Question: I'm fooling around with ionic and angular.js and was wondering how to properly apply background styles to side menus. I do have a blured background image and content boxes hovering above the background image. My intention is when opening up the left or right side menu, the background remains fixed and only the content moves.
The left screenshot shows my result so far. The backgroundimage is attached to each content view of the menus, as otherwise setting it transparent the underlying content is reveiled.
The right screenshot is a simple html mockup to illustrate the final result.
Does anyone have some suggestions?

'''
<!DOCTYPE html>
<html>
<head>
<meta charset="utf-8">
<meta name="viewport" content="initial-scale=1, maximum-scale=1, user-scalable=no, width=device-width">
<title></title>
<link href="css/style.css" rel="stylesheet">
<!-- ionic/angularjs js -->
<script src="lib/ionic/js/ionic.bundle.js"></script>
<!-- cordova script (this will be a 404 during development) -->
<script src="cordova.js"></script>
<!-- your app's js -->
<script src="js/app.js"></script>
<script src="js/controllers.js"></script>
<script src="js/services.js"></script>
</head>
<body ng-app="starter" animation="slide-left-right-ios7">
<ion-header-bar align-title="left" class="bar-positive">
<div class="buttons">
<button class="button" ng-click="doSomething()">Left Button</button>
</div>
<h1 class="title">Title!</h1>
<div class="buttons">
<button class="button">Right Button</button>
</div>
</ion-header-bar>
<ion-side-menus class="sideMenus">
<ion-side-menu-content class="custom">
<h1>bdafs1</h1>
</ion-side-menu-content>
<ion-side-menu side="left" class="custom">
<h1>bdafs2</h1>
</ion-side-menu>
</ion-side-menus>
</body>
</html>
'''
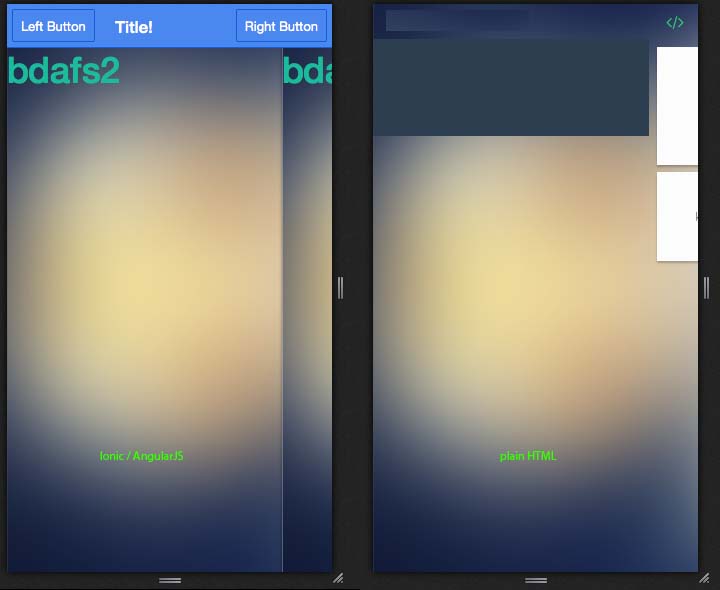
Answer: Basically, you'll need to set the background to the body and then make everything else transparent.
'''
body {
background: url(http://i.imgur.com/hgzVvzN.jpg);
background-attachment:fixed;
background-position: center;
}
.pane, .menu, .view, .list, .item {
background: transparent;
}
'''